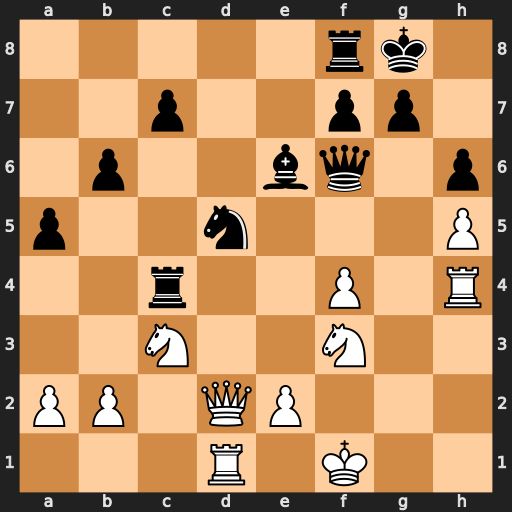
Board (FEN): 5rk1/2p2pp1/1p2bq1p/p2n3P/2r2P1R/2N2N2/PP1QP3/3R1K2
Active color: w
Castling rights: -
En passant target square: -
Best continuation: Nxd5 Bxd5 Qxd5